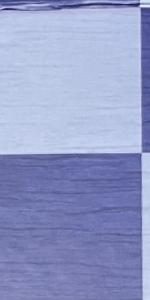
Label: Empty